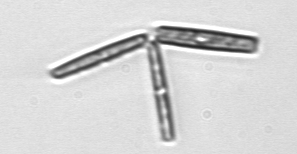
Label: Thalassionema